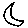
Label: moon